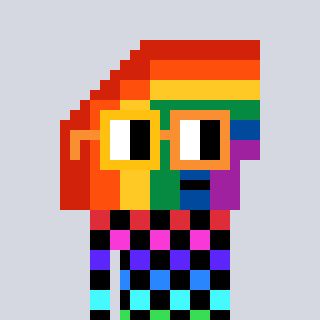
a pixel art character with square yellow and orange glasses, a rainbow-shaped head and a teal-colored body on a cool background